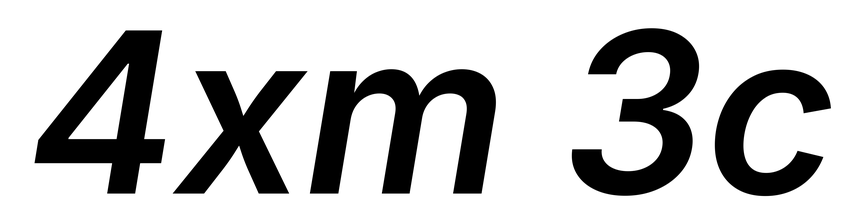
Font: Inter-Italic_SemiBold_Italic